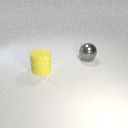
large yellow rubber cylinder in front of large gray metal sphere